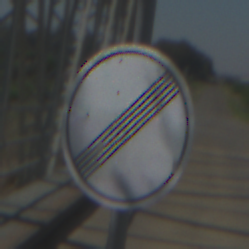
Verkehrszeichen: EndeSaemtlicherBegrenzungen
Umgebung: Outdoor, Special
Tageszeit: MorningAfternoon
Wetter: Clear
Licht: Natural
Jahreszeit: NotSpecified
Kontrast: HighContrast